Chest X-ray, PA view. Patient: 33 years old, sex M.
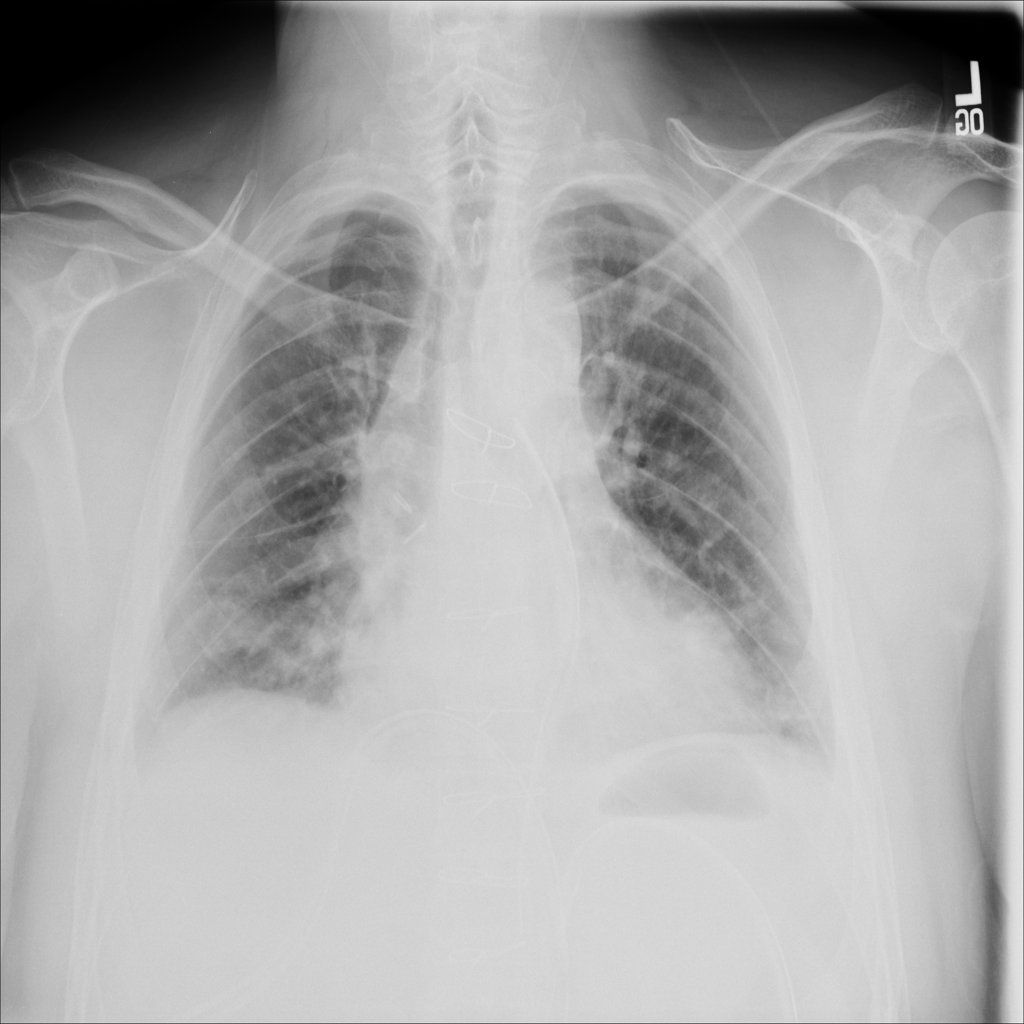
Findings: Atelectasis